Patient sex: M
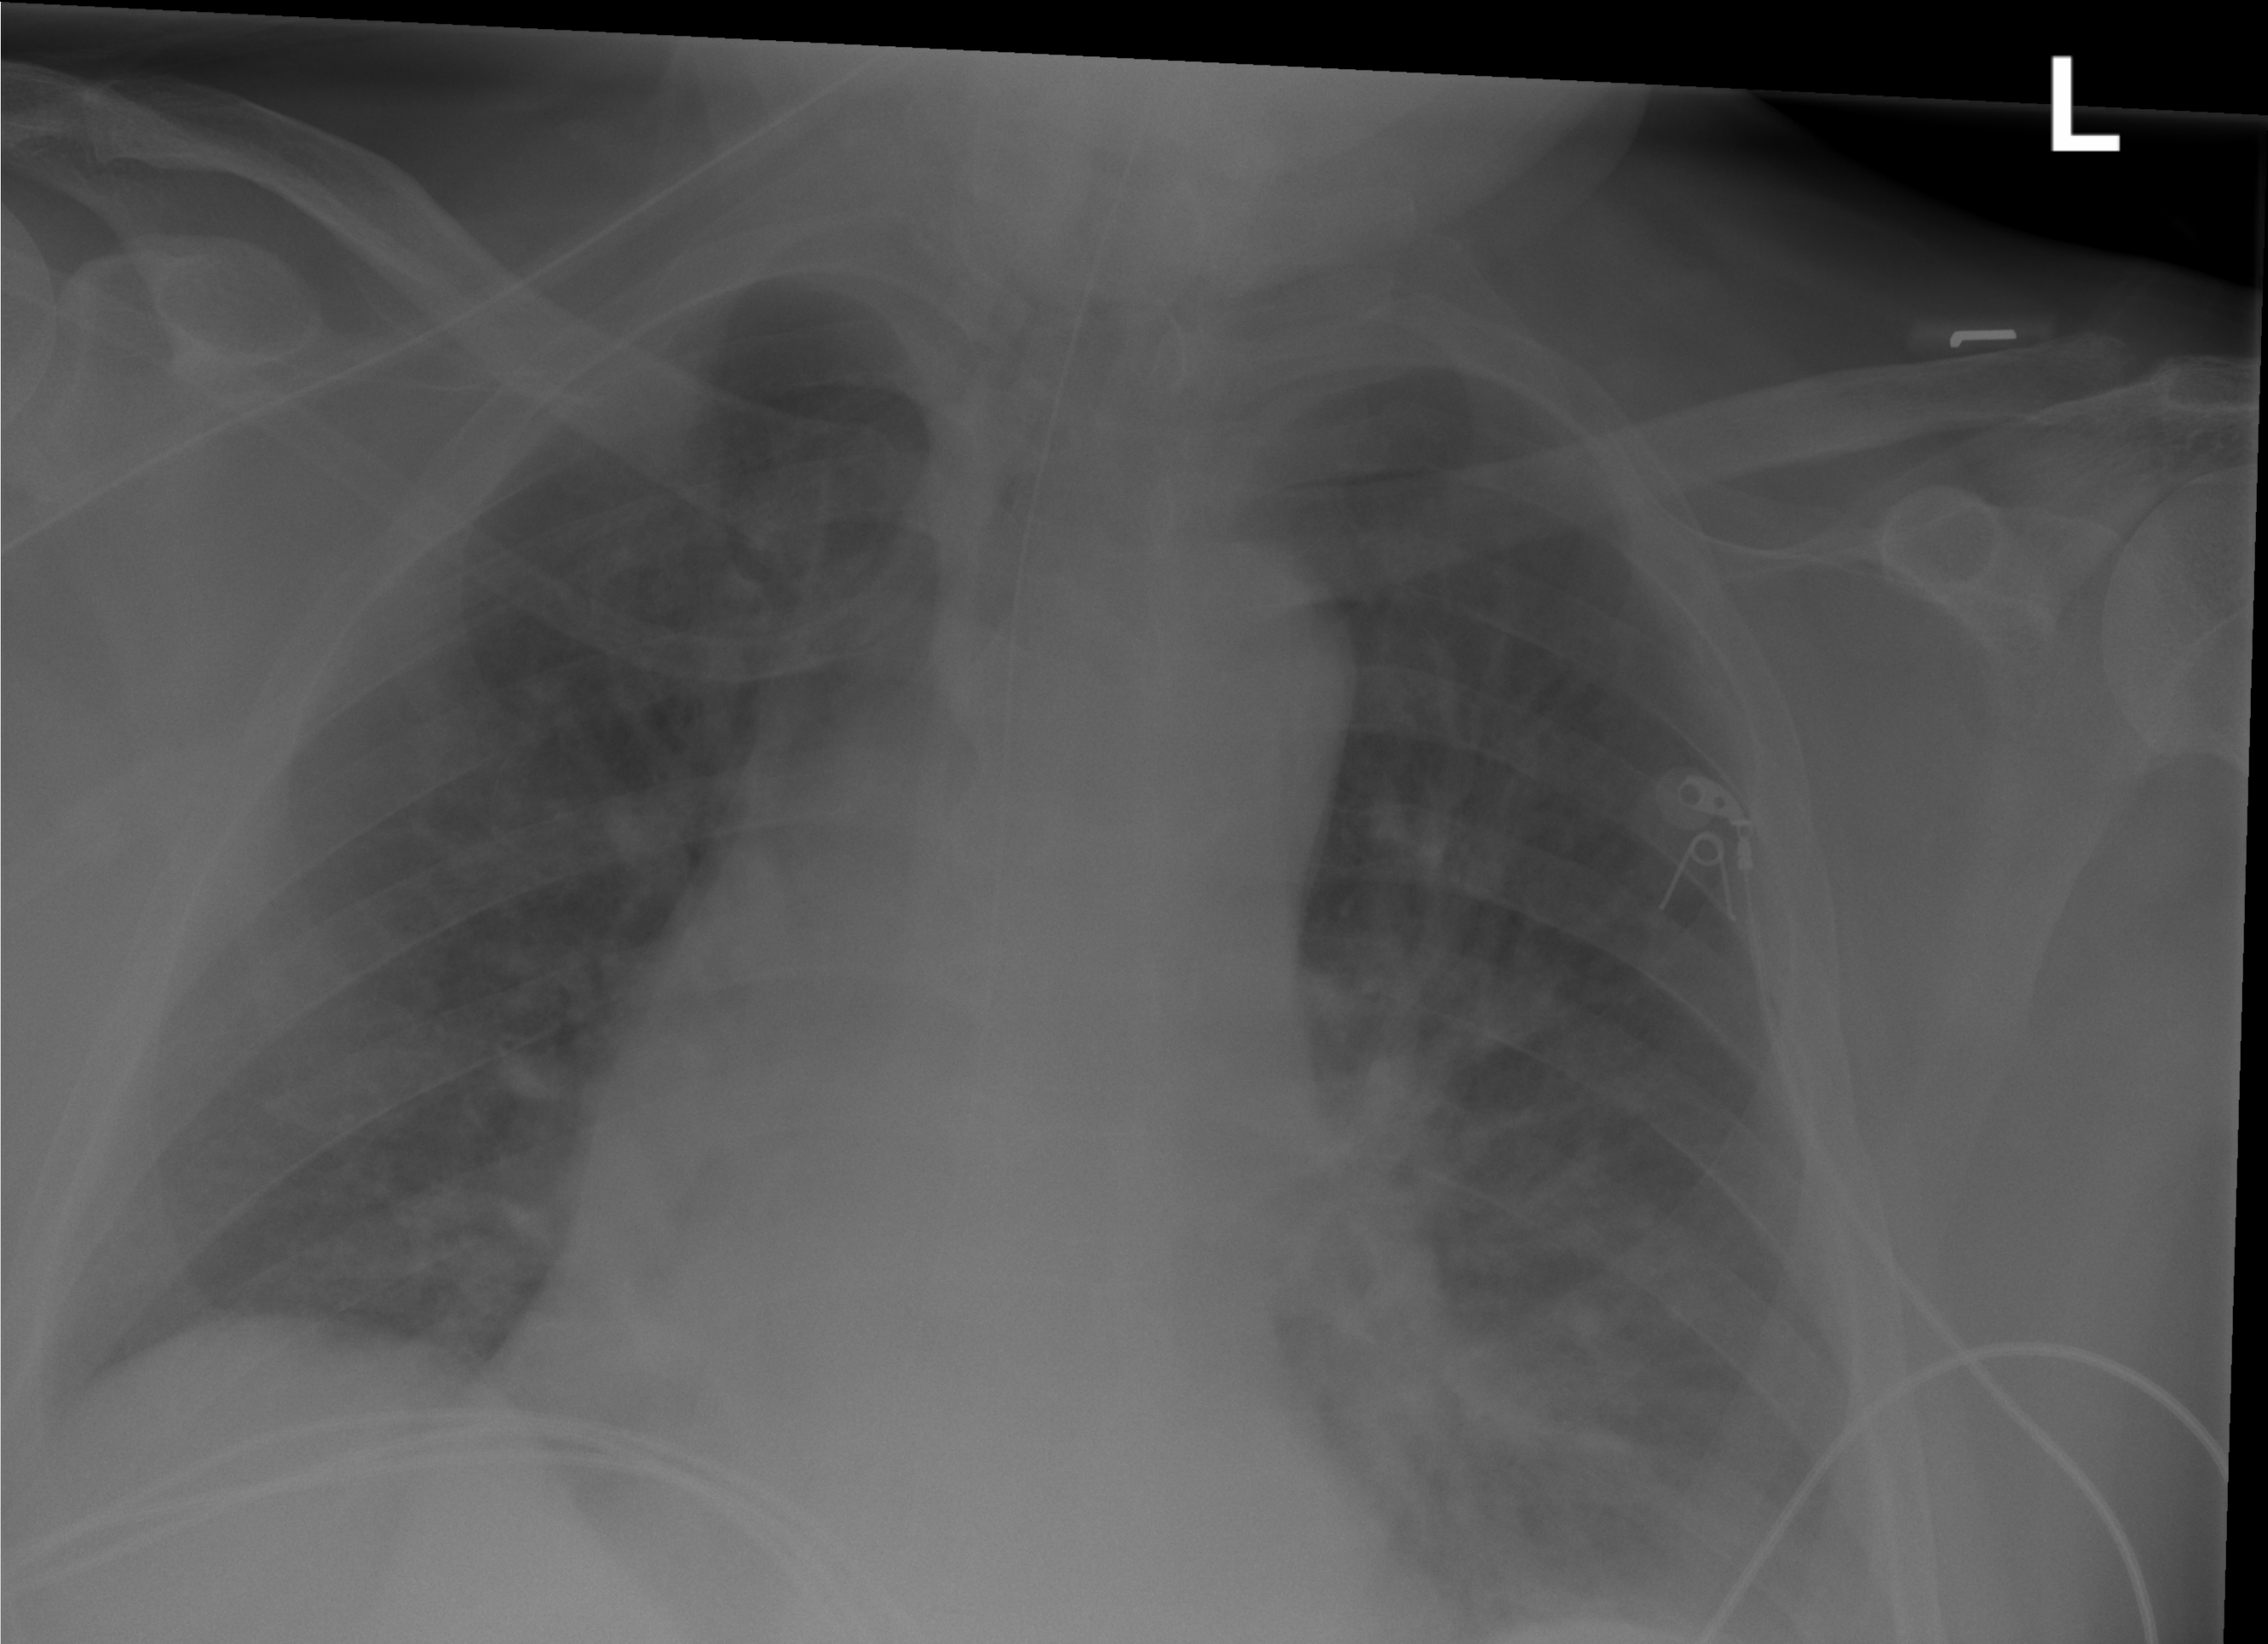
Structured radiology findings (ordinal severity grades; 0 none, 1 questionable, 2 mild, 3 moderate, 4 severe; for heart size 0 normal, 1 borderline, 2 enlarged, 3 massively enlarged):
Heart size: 2
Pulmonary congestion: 2
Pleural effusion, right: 0
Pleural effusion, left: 0
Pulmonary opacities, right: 2
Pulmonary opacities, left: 2
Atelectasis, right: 0
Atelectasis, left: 0